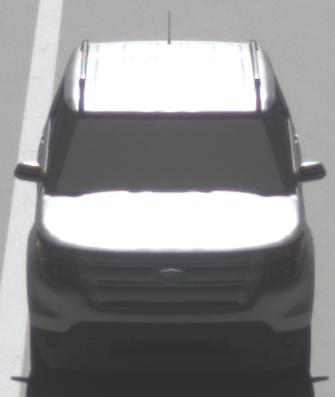
Make: Ford
Model: Explorer
Detailed model: Gen. 5
Model produced from: 2010
Model produced until: 2019
Doors: 5
Color: white
Road condition: dry road
Daytime: midday
Contrast: high contrast